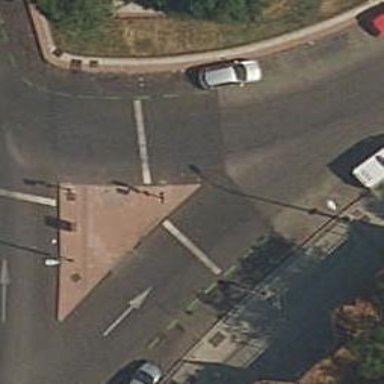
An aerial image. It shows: Kerb barrier.